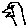
Label: bird